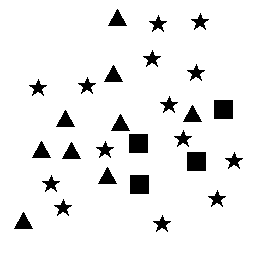
Squares: 4
Triangles: 9
Stars: 14
Total shapes: 27